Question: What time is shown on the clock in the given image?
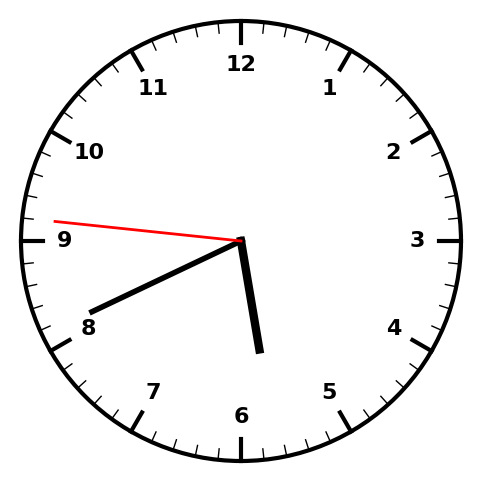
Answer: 05:40:46